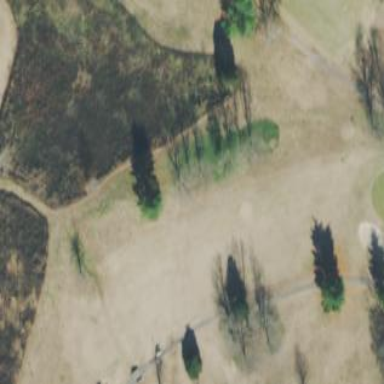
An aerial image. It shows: Scenic golf fairway.